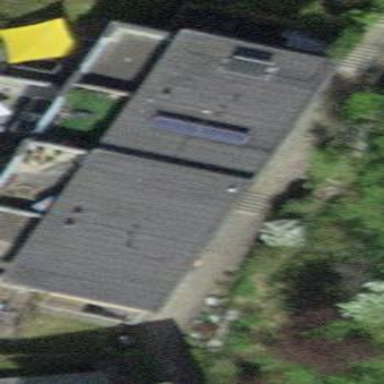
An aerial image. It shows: Terrace building.